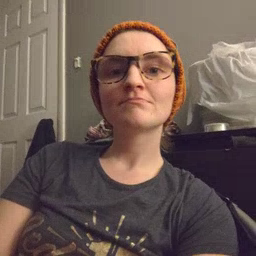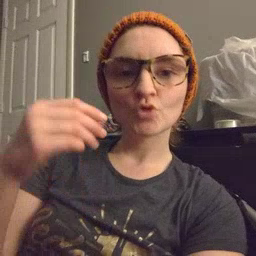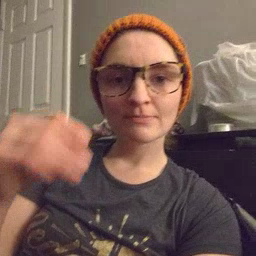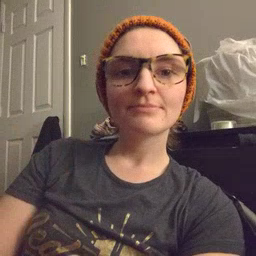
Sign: store